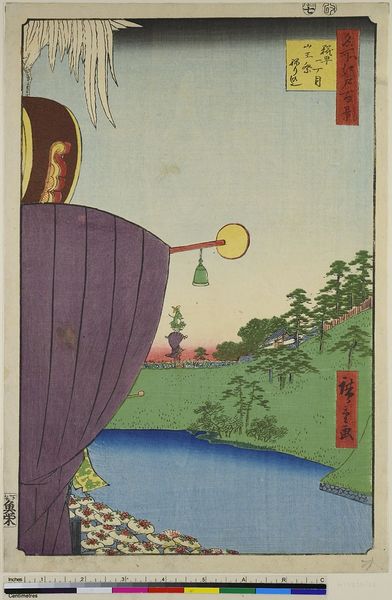
Titel: Aufzug der Festwagen zum Sanno Fest in Kojimachi-itchome, Blatt 51 aus der Serie: 100 berühmte Ansichten von Edo
Künstler: Utagawa Hiroshige
Standort: Hamburg
Institution: Museum für Kunst und Gewerbe Hamburg
Schlagwörter: tanz, boot, holzschnitt, japan, geisha, druckgraphik, druckgrafik, umzug, parade, zeit, farbholzschnitt, samurai, edo, reproduktionen, druckerzeugnisse